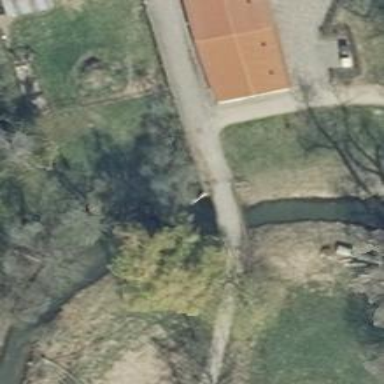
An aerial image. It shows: Path leading to bridge.